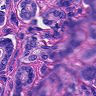
Metastatic tissue present: yes